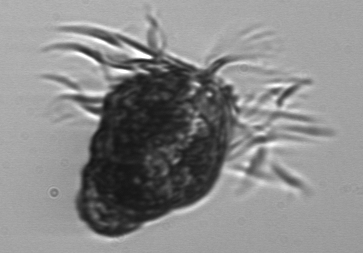
Label: Laboea_strobila